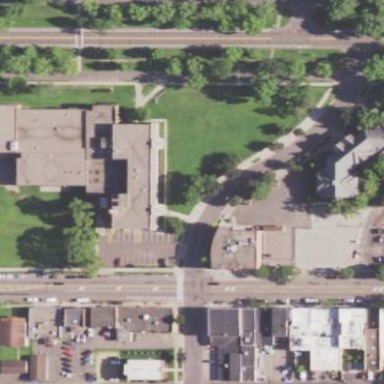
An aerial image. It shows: School building.